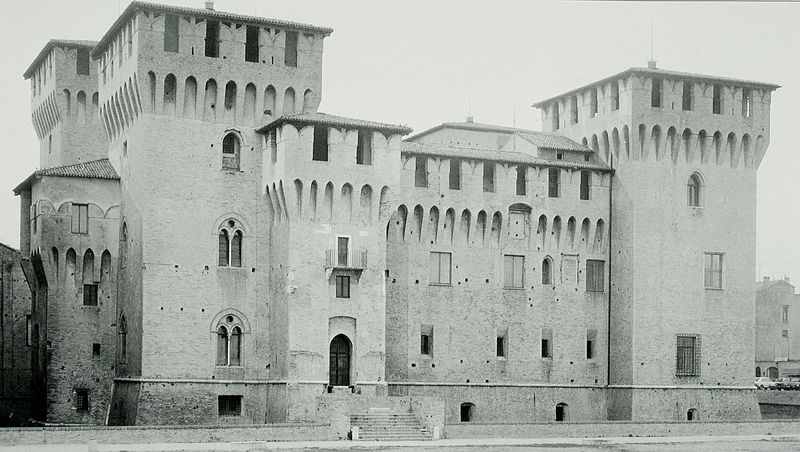
Titel: Castello San Giorgio
Künstler: Bartolino da Novara
Standort: Mantua
Institution: Palazzo Ducale
Schlagwörter: baum, dunkel, himmel, schatten, weiß, bäume, fenster, grau, hell, hintergrund, licht, schwarz, strasse, tür, anlage, dach, gebäude, schloss, weg, wand, architektur, sockel, stein, steine, gitter, gotik, renaissance, turm, ranken, balkon, bogen, fassade, italien, dächer, mauer, ziegel, klein, auto, rundbogen, treppe, treppen, vorsprung, stufen, geschlossen, zinnen, anbau, foto, fotografie, photographie, bögen, eingang, erker, ruine, burg, eckig, türme, palast, fenter, palazzo, festung, mauerwerk, schwarz-weiß, ruinen, löcher, photo, gemäuer, portal, sims, gesims, risalit, gotisch, spitzbogen, triforium, mauern, walmdach, mittelalter, rundbögen, este, graben, geschosse, fort, fotographie, stockwerke, burggraben, aufnahme, autos, graf, römisch, toskana, luke, hauptfassade, gesamtansicht, schießscharten, romanisch, fensterbögen, bogenfenster, doppelfenster, doppelbögen, lanzetten, kastell, biforienfenster, bastion, wehrturm, venezianisch, abweisend, wehrhaft, luken, castell, einang, teppen, fortifikation, castello, rostten, bogenfesnster, römisc, dächel, 1400, caastello, 1300, lujen, emilia-romagna